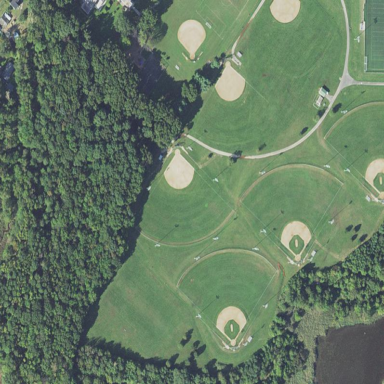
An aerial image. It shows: Grass pitch designated for baseball.